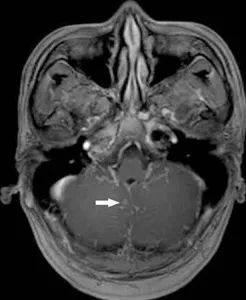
Contrast-enhanced and Diffusion-weighted Cranial MRI Scans on Day 3 of Admission and after 6 Months. On the third day of admission, post-contrast T1 MRI showed partial cerebellar surface enhancement.
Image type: radiology (mri)